Field crop: maize
Growth stage: 2
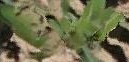
Species: maize